Can you highlight the differences in these two pictures?
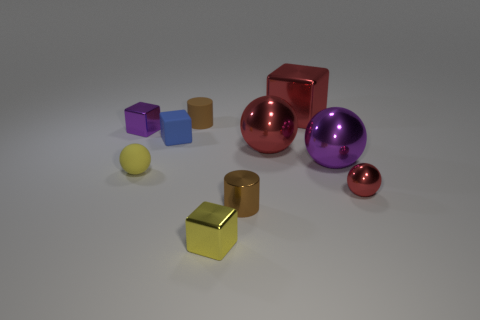
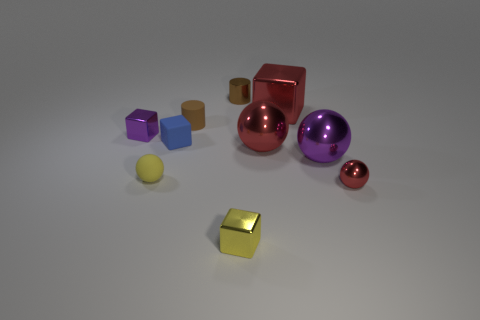
the tiny brown shiny cylinder in front of the small red sphere changed its location
the shiny cylinder moved
the metallic cylinder is in a different location
the tiny brown metallic object moved
the tiny brown shiny cylinder in front of the brown rubber thing is in a different location
the brown shiny object is in a different location
the tiny brown metal cylinder on the right side of the small yellow metal thing is in a different location
the small brown metallic cylinder right of the small yellow block is in a different location